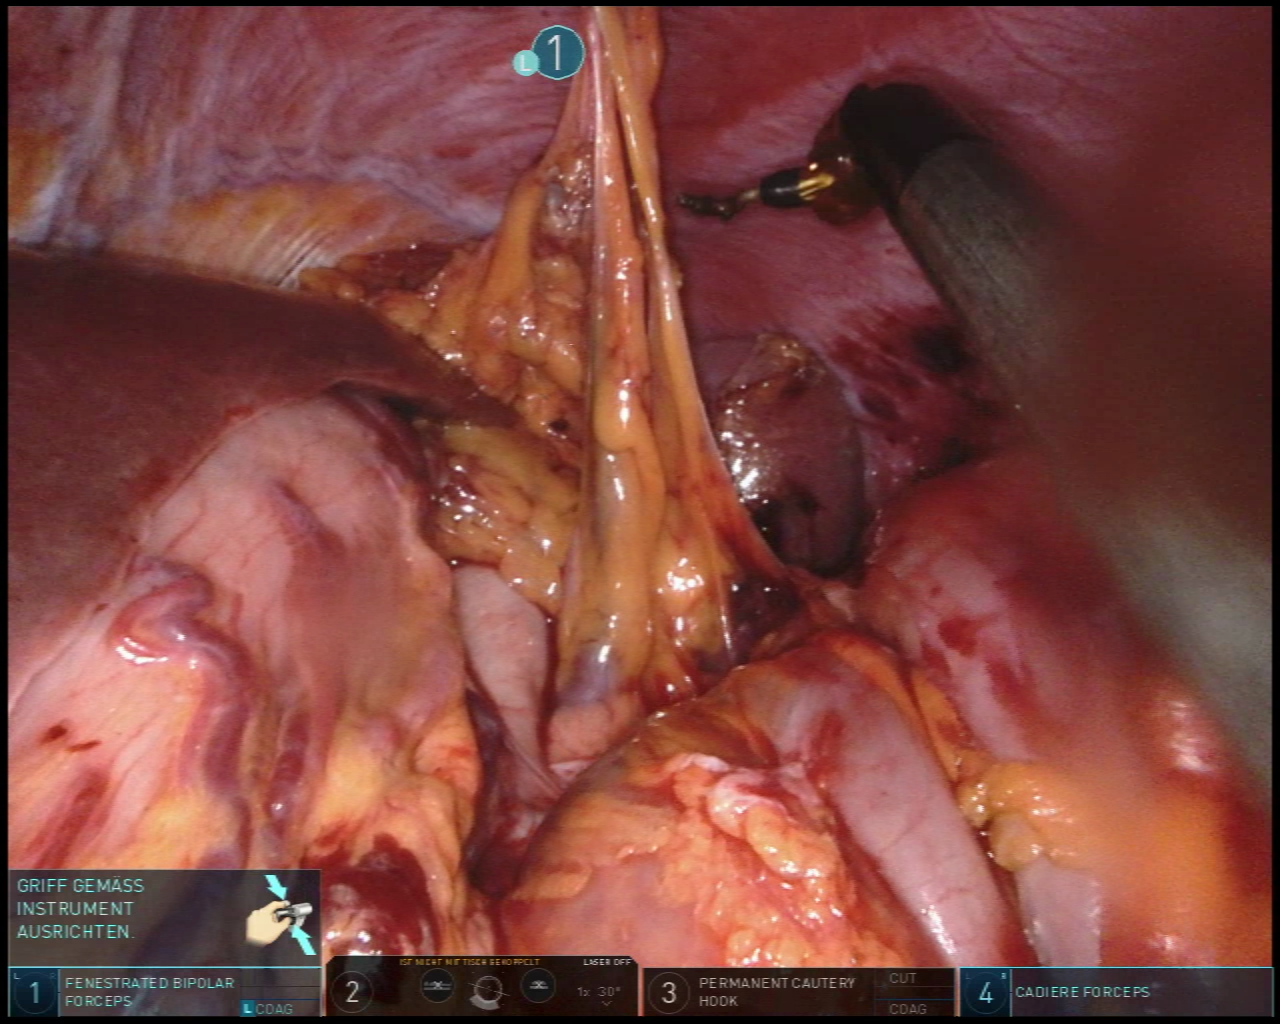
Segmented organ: abdominal_wall
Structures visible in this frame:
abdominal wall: yes
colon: yes
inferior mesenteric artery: no
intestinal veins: no
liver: yes
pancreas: no
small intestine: no
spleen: yes
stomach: yes
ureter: no
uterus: no
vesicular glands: no